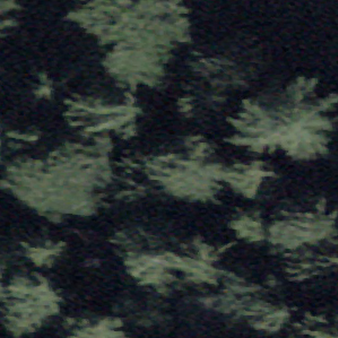
Label: other